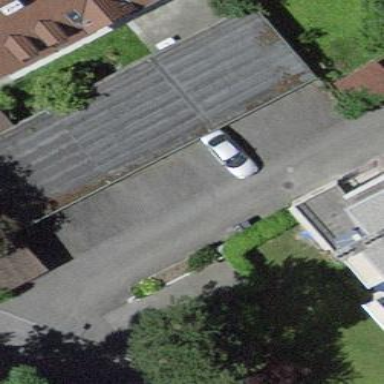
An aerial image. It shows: Group of garages.